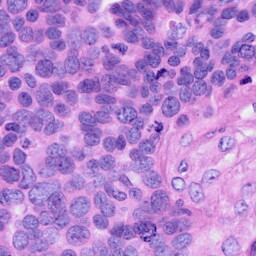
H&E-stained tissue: Ovarian